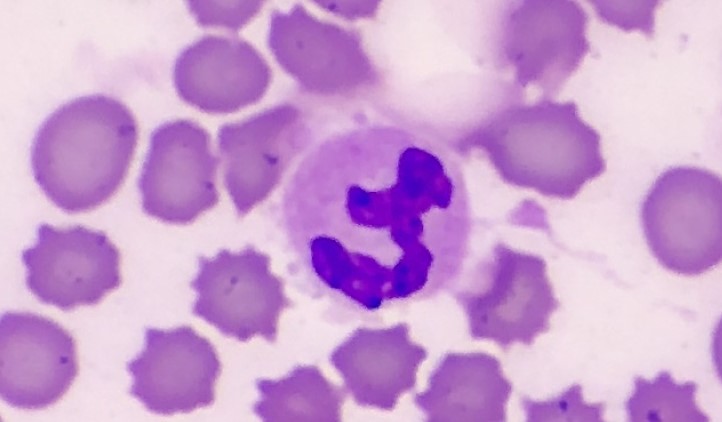
White blood cell type: Neutrophil